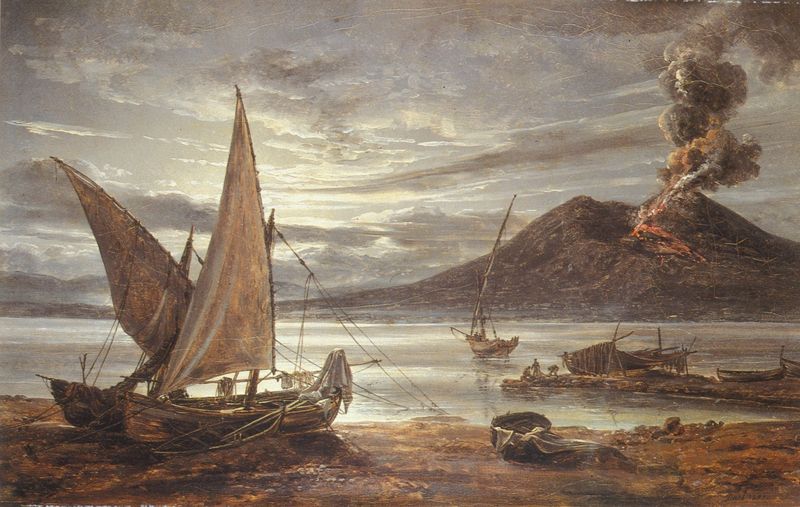
Titel: Segelboote am Strand der Bucht von Neapel
Künstler: Johan Christian Clausen Dahl
Standort: København
Institution: Unbekannt
Schlagwörter: berg, blau, feuer, gemälde, himmel, meer, schatten, wasser, weiß, wolken, fluss, landschaft, menschen, ocker, sand, see, ufer, wäsche, abend, braun, grau, hintergrund, holz, licht, männer, nacht, orange, schwarz, szene, rot, tuch, wolke, beige, falten, leinen, tod, öl, dämmerung, erde, hügel, morgen, natur, spiegelung, wind, gewässer, qualm, rauch, sonne, insel, boot, boote, kahn, ruder, küste, schiff, schiffe, segel, segelboot, segelschiffe, strand, liegen, düster, schlagschatten, ansicht, italien, vedute, fischer, mast, netze, segelschiff, gebirge, leer, risse, nebel, monochrom, masten, romantik, brand, katastrophe, seile, unglück, ausleger, streifen, mondlicht, bucht, segelboote, taue, stangen, fetzen, glut, lava, vulkan, fischerboot, fischerboote, gestade, oberfläche, wasseroberfläche, befestigt, wrack, ankern, netz, asche, ausbruch, gestrandet, tuche, eruption, vesuv, vulkanausbruch, mittelmeer, neapel, botte, beiboot, rauchwolken, rauchschwaden, ätna, unheil, krater, magma, rah, rahe, doppelsegel, silbermond, katamaran, segeö, himmek, bootsleute, vulkaninsel, neabel, ruhende see, seestücke, silberschein, katastrofe